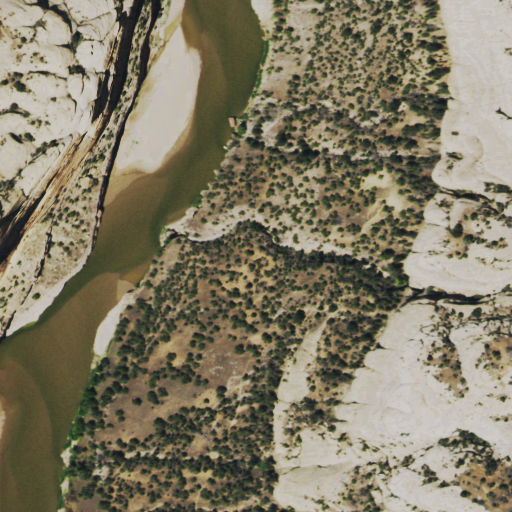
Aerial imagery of plain(s) in Colorado named Outlaw Park containing shrub, evergreen forest, open water, barren land, woody wetlands, and grassland